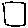
Label: square